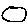
Label: circle